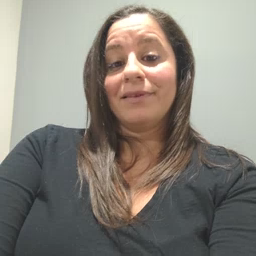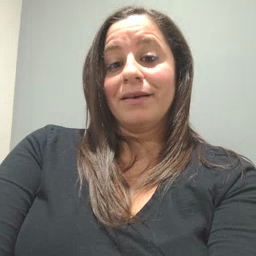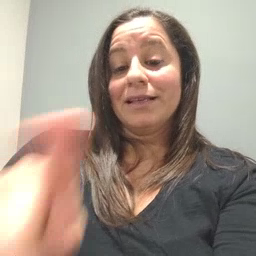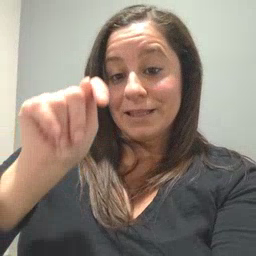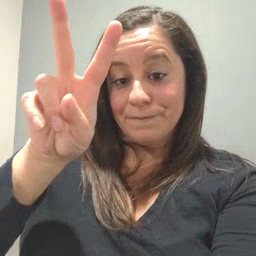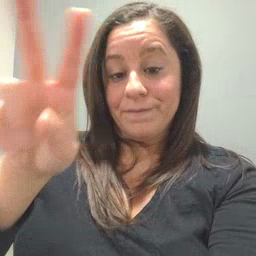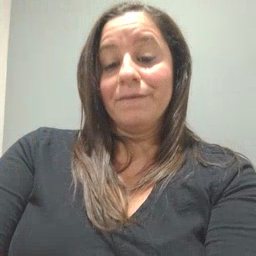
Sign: TV